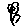
Label: flower